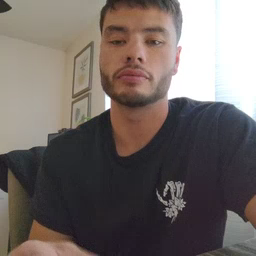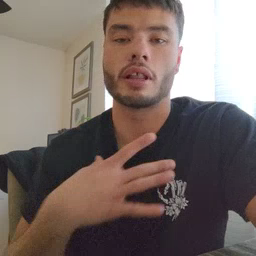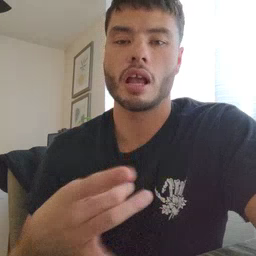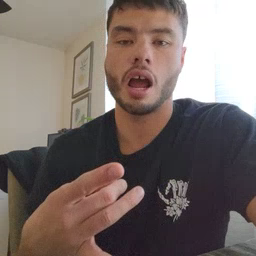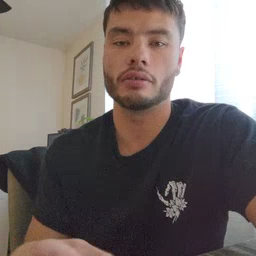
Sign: like